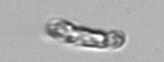
Label: Guinardia_striata